Question: How do I get a row of labels underneath my 'xticklabel'?
ie patient 1, 2 3 4?

This shows how to get the grouped labels but I can't quite work it out for this example :
<URL>
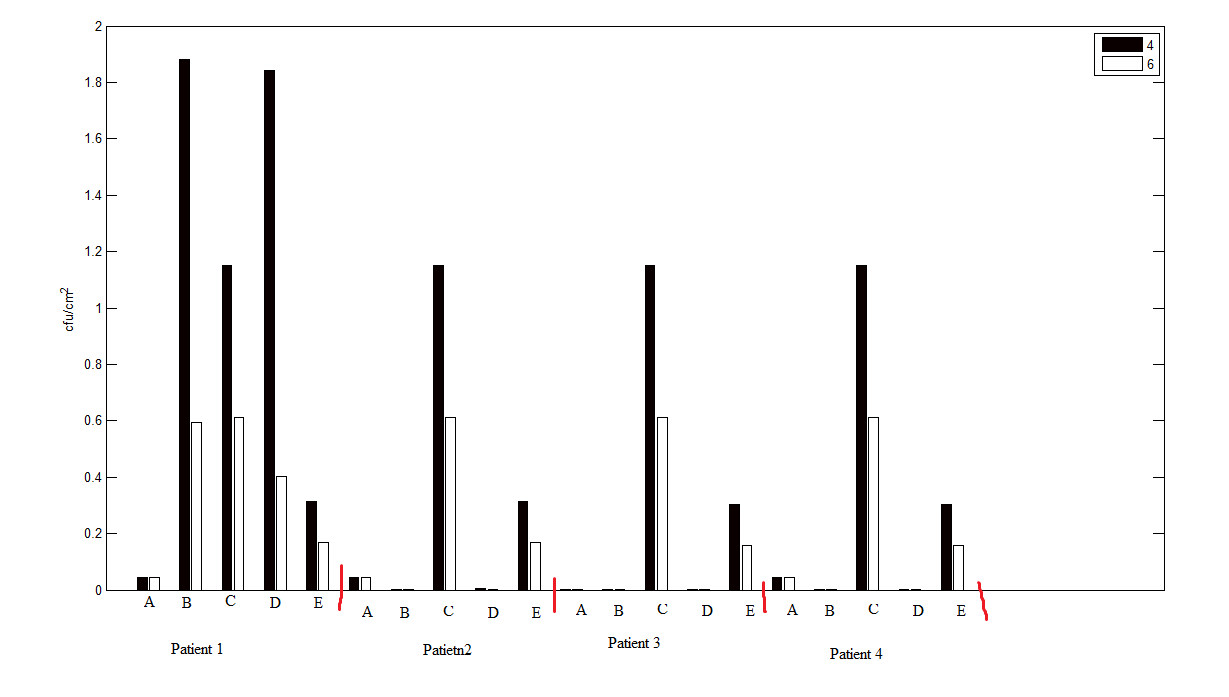
Answer: For your case, the usage of the function 'text()' will be as follows:
'''
text(3,-.1,'Patient1');
text(10,-.1,'Patient2');
'''
The first number is x-coordinate in axis units and the second one is y-coordinate. Thus, the sign minus stands to denote that the position of the text is below the axis.